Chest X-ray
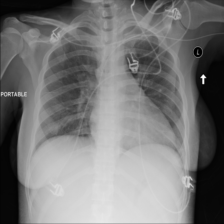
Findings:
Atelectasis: negative
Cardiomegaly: negative
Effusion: negative
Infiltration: negative
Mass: negative
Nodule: negative
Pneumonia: negative
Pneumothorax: negative
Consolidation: negative
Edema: negative
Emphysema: negative
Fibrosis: negative
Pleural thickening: negative
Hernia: negative